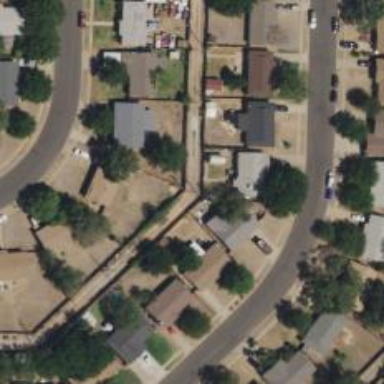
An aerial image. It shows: Alley classified as service road.